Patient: sex M, age 72
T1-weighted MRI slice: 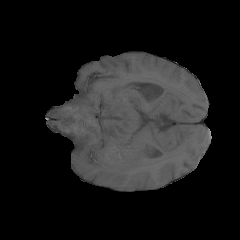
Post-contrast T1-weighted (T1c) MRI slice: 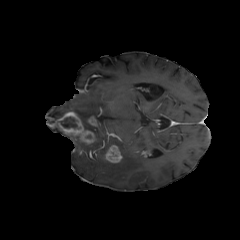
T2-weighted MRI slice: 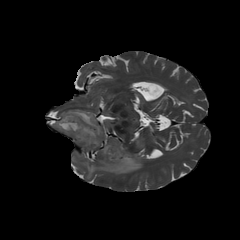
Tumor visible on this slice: yes
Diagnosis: Glioblastoma, IDH-wildtype
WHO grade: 4